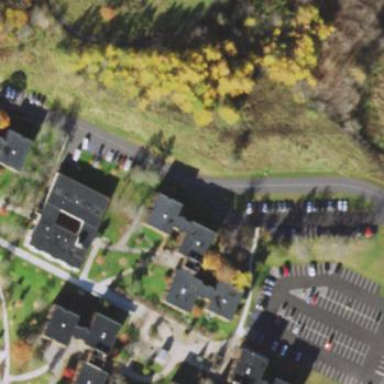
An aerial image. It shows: Dormitory building.